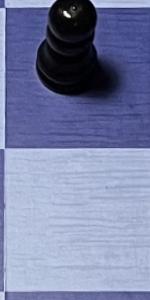
Label: Empty